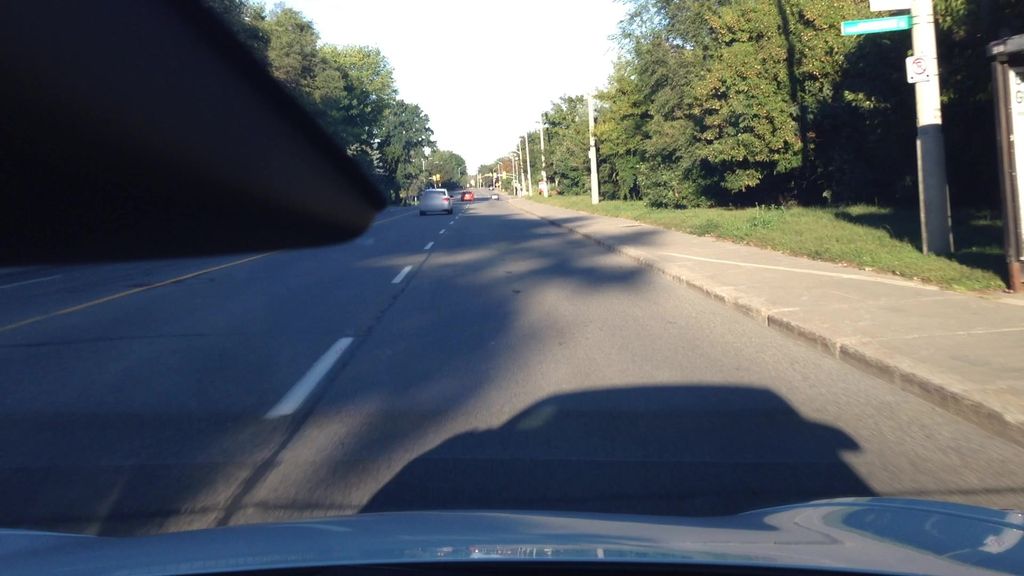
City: ottawa-gatineau